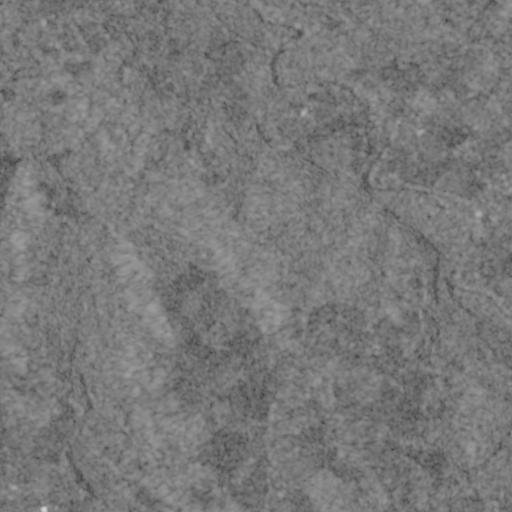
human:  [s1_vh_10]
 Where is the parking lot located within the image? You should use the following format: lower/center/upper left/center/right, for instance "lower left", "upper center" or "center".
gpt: The parking lot is located in the upper right of the image.
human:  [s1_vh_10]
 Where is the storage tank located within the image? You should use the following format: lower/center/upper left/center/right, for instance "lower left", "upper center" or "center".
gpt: The storage tank is located in the center of the image.
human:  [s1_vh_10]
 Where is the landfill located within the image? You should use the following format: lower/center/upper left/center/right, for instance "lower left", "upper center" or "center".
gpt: There is no landfill in the image.

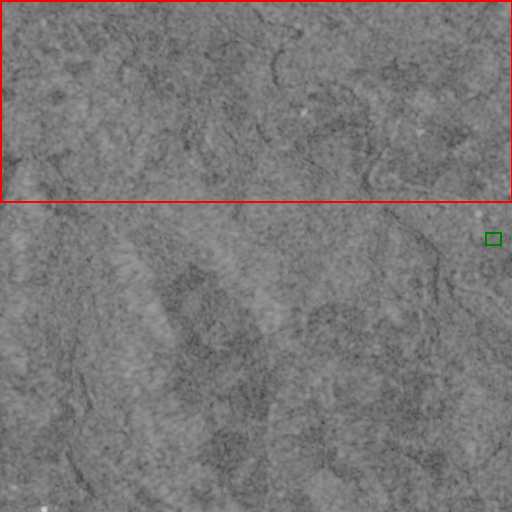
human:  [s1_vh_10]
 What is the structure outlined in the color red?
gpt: The structure outlined in red is a crop field.
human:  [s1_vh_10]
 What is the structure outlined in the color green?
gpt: The structure outlined in green is a park.
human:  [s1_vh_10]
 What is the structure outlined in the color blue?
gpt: There is no blue outline.